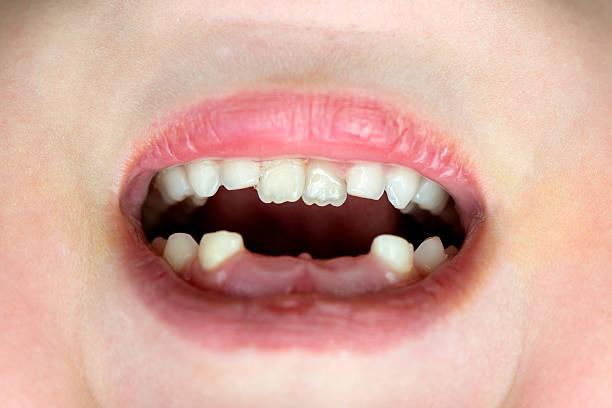
Condition: hypodontia